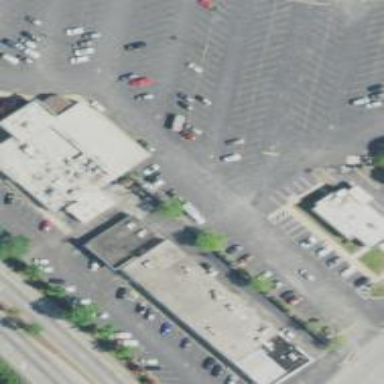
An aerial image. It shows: Restaurant in building.